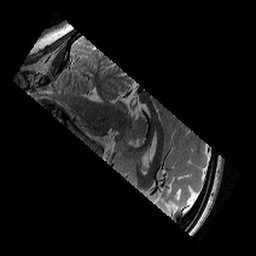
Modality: T2w
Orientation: sagittal
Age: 14
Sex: female
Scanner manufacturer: siemens
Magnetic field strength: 3 T
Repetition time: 9.23 s
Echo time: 0.067 s